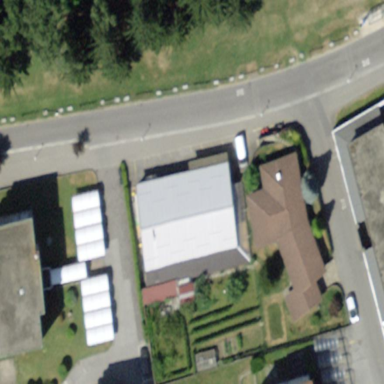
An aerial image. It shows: Sports centre building.